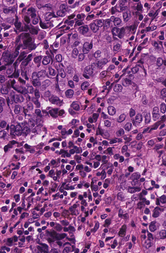
Tumor epithelial tissue: yes
Tumor-associated stroma tissue: yes
Normal tissue: no